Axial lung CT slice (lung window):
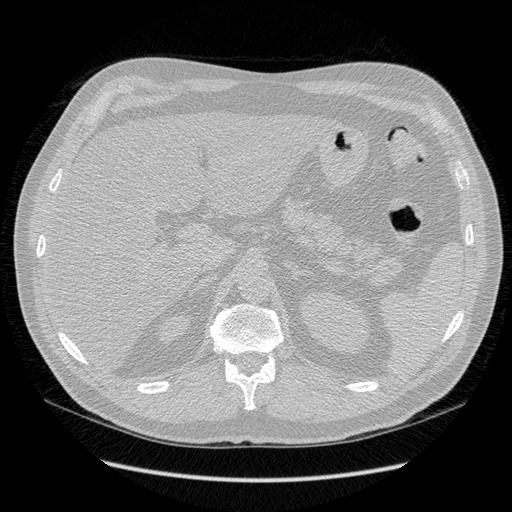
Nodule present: no